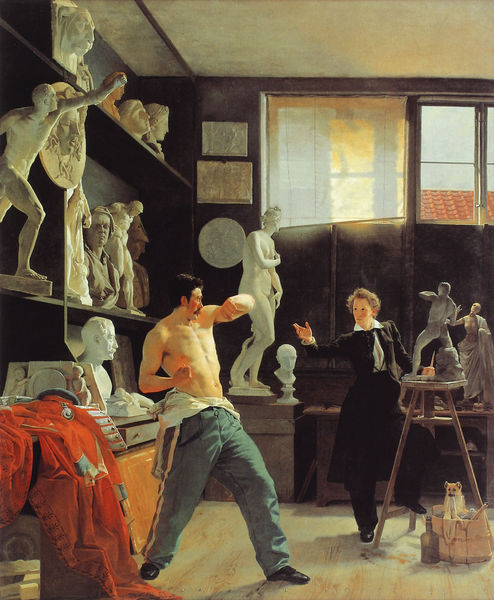
Titel: Der Bildhauer Christen Christensen bei der Arbeit mit dem lebenden Modell in seinem Atelier
Künstler: Wilhelm Bendz
Institution: Kopenhagen, Statens Museum for Kunst
Schlagwörter: gemälde, körper, mann, nackt, fenster, frau, licht, orange, hund, rot, malerei, tanz, anzug, hose, innenraum, boden, mantel, pose, skulptur, modell, hocker, figuren, ölgemälde, gewalt, muskeln, büste, atelier, staffelei, halbnackt, oberkörper, antike, künstler, faust, fäuste, skulpturen, statuen, antik, griechisch, griechenland, regale, hosenträger, büsten, attelier, boxer, bildhauer, rollo, boxen